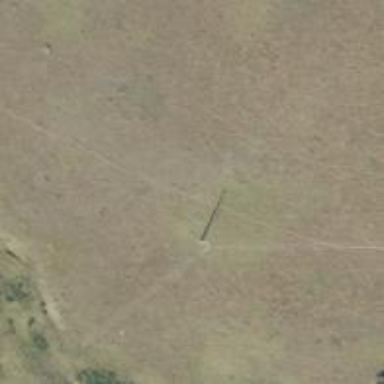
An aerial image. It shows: Power pole.